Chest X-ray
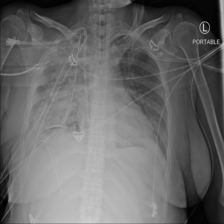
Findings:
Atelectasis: negative
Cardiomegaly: negative
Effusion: negative
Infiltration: positive
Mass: negative
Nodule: negative
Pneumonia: negative
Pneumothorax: negative
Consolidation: negative
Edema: negative
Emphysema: negative
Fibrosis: negative
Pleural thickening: negative
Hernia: negative